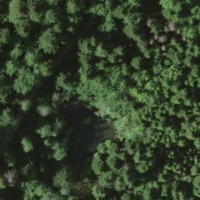
EUNIS habitat code: 41
Species observed at this site:
Lonicera acuminata
Menyanthes trifoliata